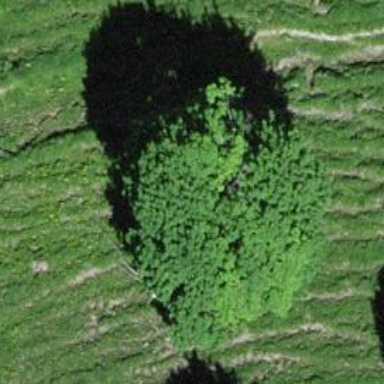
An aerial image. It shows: Single tag "natural: tree."